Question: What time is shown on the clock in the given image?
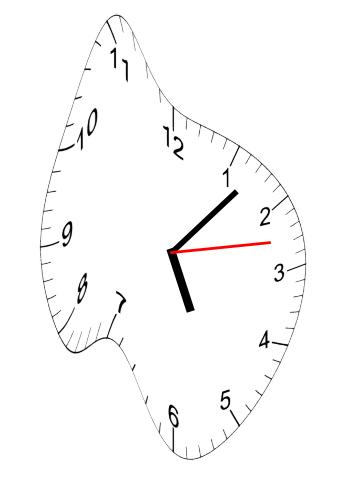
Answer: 05:07:13